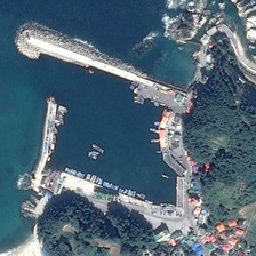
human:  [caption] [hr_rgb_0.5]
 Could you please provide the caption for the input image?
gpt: a port with white ground while with many dark green plants surrounded .

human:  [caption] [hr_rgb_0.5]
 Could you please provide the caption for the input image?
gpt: some steamers lies at the side of the port .

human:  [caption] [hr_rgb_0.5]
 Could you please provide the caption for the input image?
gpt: some houses with red roof in side while surrounded by many plants .

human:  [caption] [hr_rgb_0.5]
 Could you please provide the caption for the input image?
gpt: There is a port with the moss blue water in the part of the sea.

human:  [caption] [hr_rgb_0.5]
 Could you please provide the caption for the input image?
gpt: Part of the sea is mossy blue, with a harbor nearby.